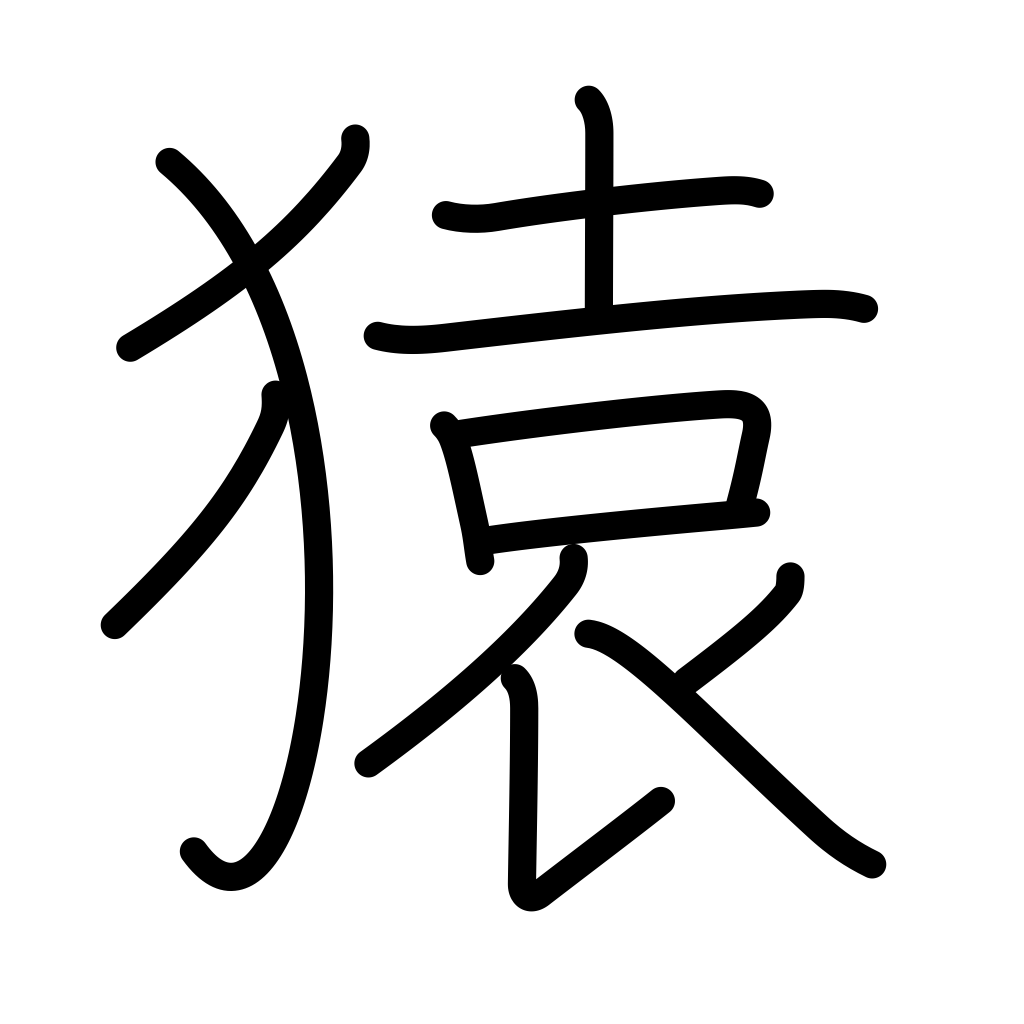
Meaning: monkey